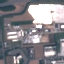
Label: Industrial